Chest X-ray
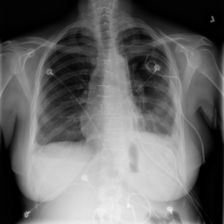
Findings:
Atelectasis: negative
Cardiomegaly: negative
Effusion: negative
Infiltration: negative
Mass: negative
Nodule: negative
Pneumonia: negative
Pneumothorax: negative
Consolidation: negative
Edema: negative
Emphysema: negative
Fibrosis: negative
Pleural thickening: negative
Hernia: negative